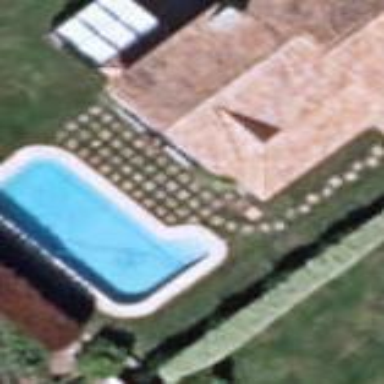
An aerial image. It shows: Swimming pool located in leisure land.